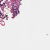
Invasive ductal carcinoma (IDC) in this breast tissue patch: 0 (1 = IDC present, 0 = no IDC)